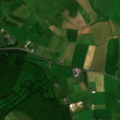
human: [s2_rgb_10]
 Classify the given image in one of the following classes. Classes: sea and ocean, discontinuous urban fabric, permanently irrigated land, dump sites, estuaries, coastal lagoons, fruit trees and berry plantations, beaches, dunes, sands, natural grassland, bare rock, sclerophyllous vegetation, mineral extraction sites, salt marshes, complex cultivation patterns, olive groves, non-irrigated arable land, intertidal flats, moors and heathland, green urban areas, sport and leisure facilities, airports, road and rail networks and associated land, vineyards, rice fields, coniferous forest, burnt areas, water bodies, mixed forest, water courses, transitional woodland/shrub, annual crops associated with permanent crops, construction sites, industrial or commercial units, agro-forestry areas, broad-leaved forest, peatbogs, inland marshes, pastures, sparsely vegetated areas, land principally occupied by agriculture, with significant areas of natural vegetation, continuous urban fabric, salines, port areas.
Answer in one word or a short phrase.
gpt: non-irrigated arable land, pastures, mixed forest